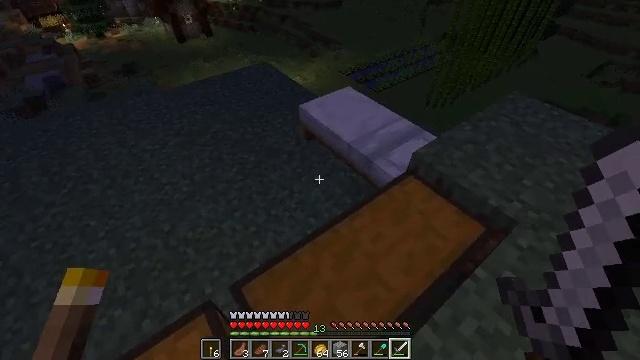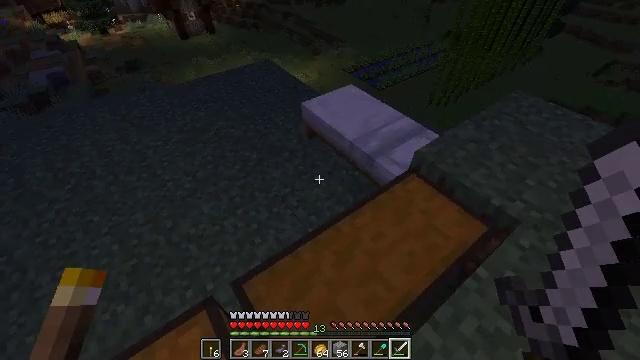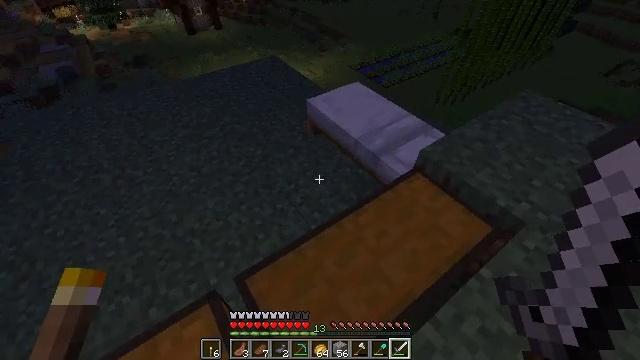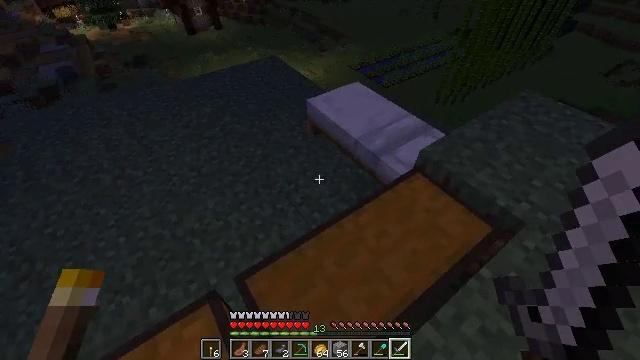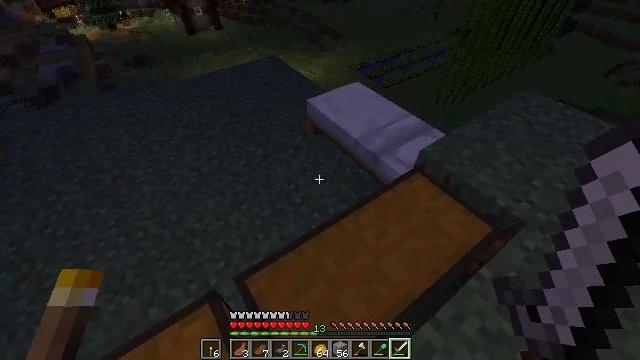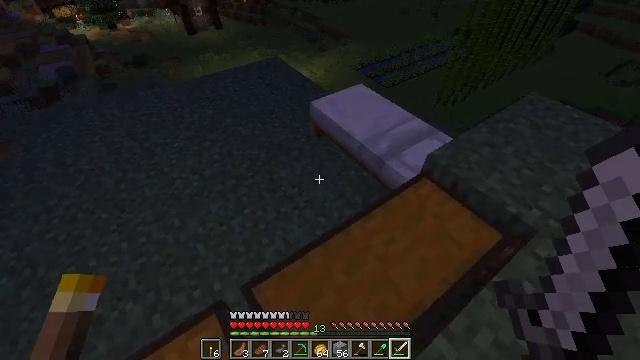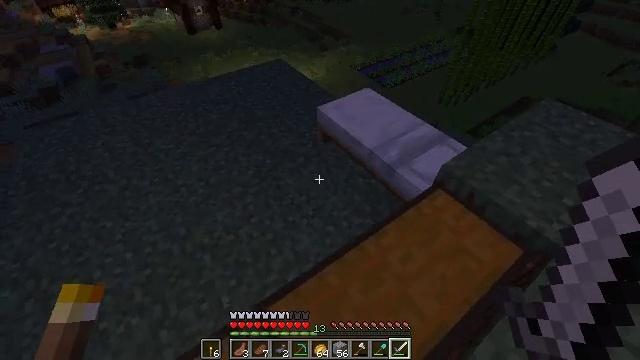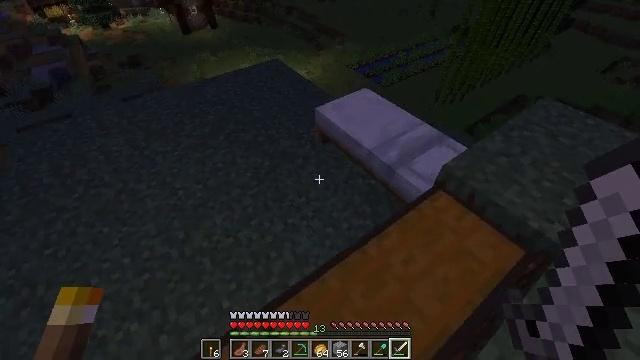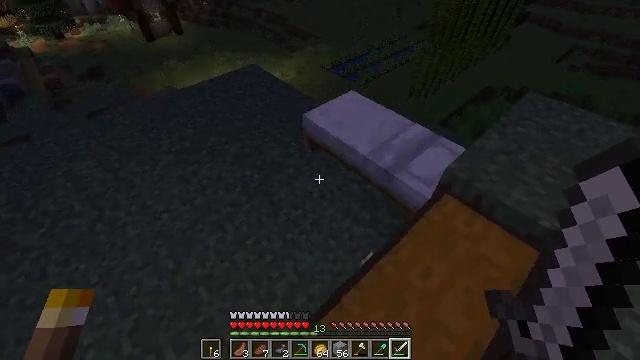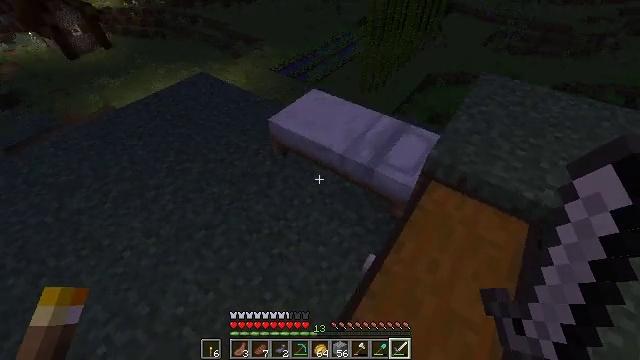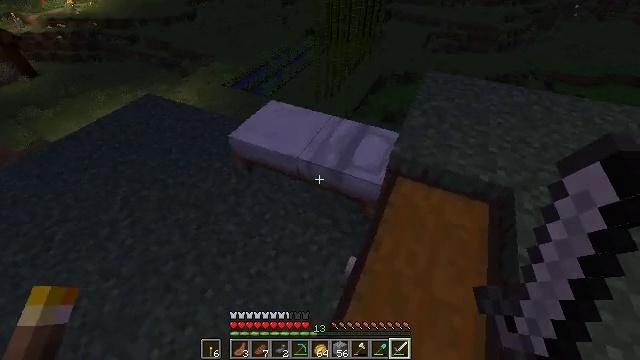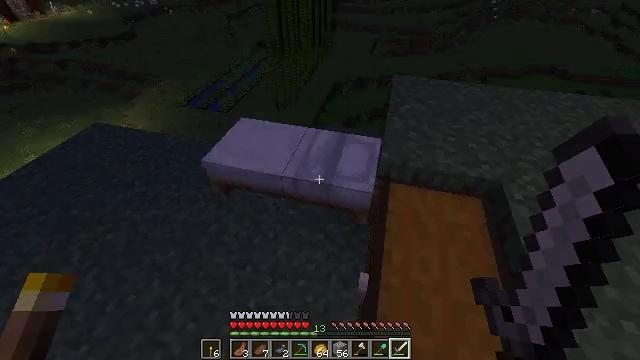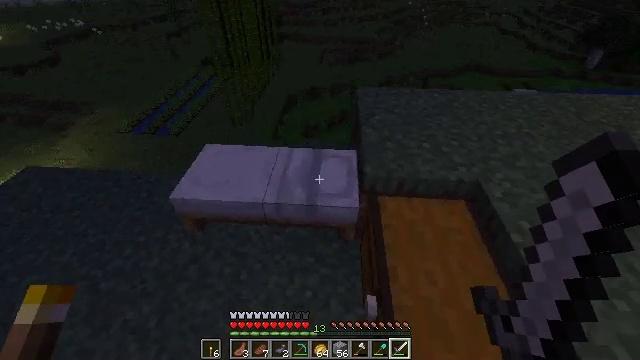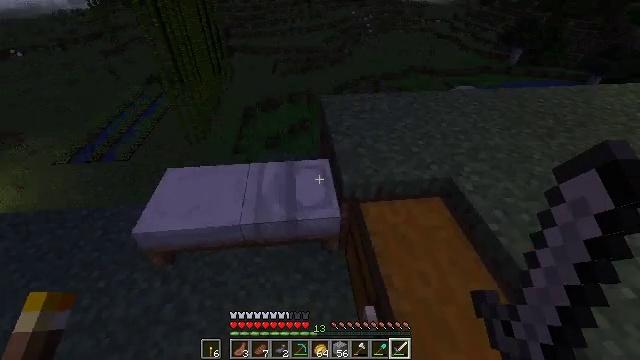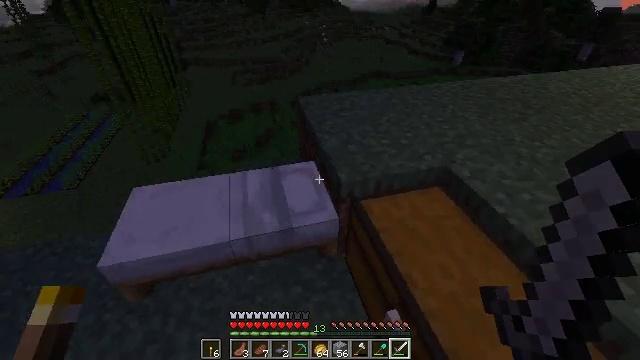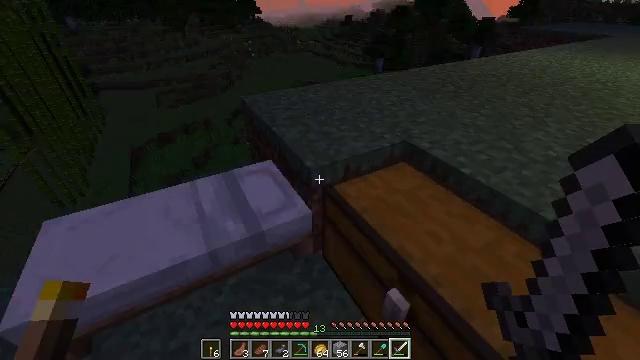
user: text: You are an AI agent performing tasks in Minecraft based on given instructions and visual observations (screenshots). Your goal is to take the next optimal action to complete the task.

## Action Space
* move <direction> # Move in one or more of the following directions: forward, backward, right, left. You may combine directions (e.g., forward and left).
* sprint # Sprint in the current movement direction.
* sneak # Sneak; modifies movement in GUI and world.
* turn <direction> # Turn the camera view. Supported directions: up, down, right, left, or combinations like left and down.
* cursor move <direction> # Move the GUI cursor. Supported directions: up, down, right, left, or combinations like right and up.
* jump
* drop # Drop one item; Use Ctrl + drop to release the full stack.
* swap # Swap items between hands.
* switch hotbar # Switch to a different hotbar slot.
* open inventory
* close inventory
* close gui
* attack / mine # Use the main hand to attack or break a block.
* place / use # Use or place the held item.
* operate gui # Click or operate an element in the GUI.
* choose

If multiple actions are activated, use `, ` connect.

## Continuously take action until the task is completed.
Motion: motion action
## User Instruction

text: Break the melon to get slices.
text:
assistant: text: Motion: no_op
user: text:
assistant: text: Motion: turn left
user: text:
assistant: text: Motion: no_op
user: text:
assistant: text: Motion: no_op
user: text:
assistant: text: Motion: move forward and move left
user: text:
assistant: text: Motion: move forward and move left
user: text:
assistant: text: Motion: move forward and move left
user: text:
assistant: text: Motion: move forward and move left, turn right
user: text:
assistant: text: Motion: move forward and move left, turn right
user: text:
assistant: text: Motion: move forward and move left, turn right and up
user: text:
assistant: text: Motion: move forward and move left, turn right and up
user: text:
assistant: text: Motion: move forward and move left, turn right and up
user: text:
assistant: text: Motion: move forward and move left, turn right and up
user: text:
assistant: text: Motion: move left, turn right and up
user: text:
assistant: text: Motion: move left, turn right and up
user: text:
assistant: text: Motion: move left, turn right and up
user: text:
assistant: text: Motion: move left, turn right and up
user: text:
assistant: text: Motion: no_op
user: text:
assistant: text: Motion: turn left
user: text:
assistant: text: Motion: turn left and down
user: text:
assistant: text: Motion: turn left and down
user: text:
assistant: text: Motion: no_op
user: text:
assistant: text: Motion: use / place
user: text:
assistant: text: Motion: use / place
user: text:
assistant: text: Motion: use / place
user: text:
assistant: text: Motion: use / place
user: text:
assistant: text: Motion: use / place
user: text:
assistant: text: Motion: no_op
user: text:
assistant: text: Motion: no_op
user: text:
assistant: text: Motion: open gui